Question:
I have a google map and a button, I need to give UILongPressGestureRecognizer for both button and view(which contains view)
'''
//Add gesture to Button
gestureRecognizer = [[UILongPressGestureRecognizer alloc] initWithTarget:self action:@selector(LongPressedHandler)];
[Button addGestureRecognizer:gestureRecognizer]
'''
I have used above code for gesture on Button and it is working fine only if I include the following functions
'''
-(void)deactivate
{
mapView_.settings.scrollGestures =NO;
mapView_.settings.zoomGestures = NO;
mapView_.settings.tiltGestures=NO;
mapView_.settings.rotateGestures=NO;
}
-(void)activate
{
mapView_.settings.scrollGestures = YES;
mapView_.settings.zoomGestures = YES;
mapView_.settings.tiltGestures=YES;
mapView_.settings.rotateGestures=YES;
}
'''
Is there any other way to give UILongPressGestureRecognizer on mapView and button
Thanks...
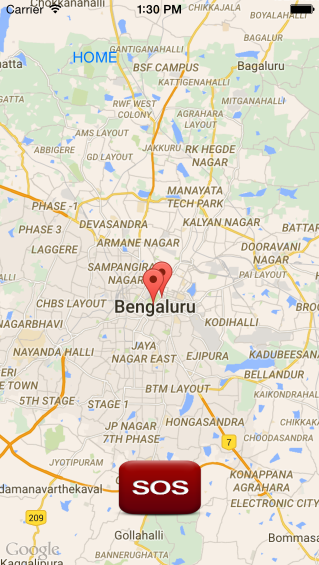
Answer: Try default MapVIew LongPress event in google map
'''
- (void)mapView:(GMSMapView *)mapView
didLongPressAtCoordinate:(CLLocationCoordinate2D)coordinate;
'''
for more referance u can use this link: <URL>
i thing this link can help you